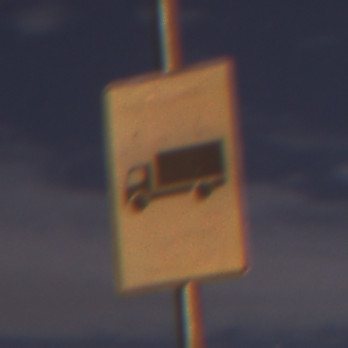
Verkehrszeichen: KFZZulaessigeGesamtmasse3Komma5TOhnePfeilsymbol
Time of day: Night
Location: Outdoor (Suburban)
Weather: PartlyCloudy
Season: NotSpecified
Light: Artificial